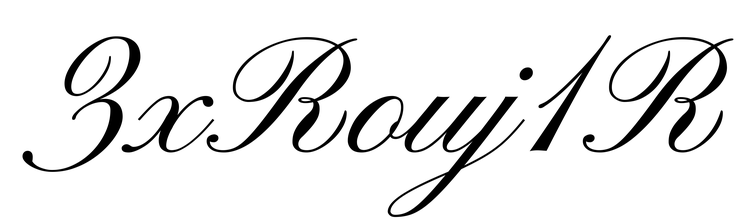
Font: PinyonScript-Regular